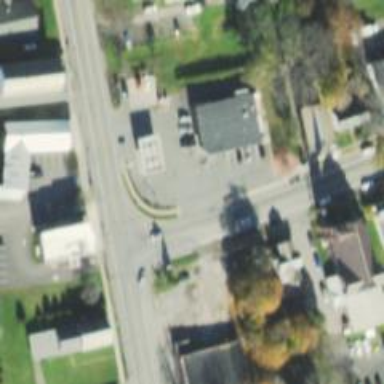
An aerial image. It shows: Convenience shop.